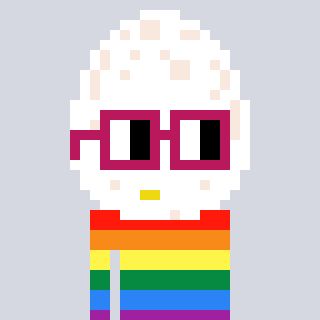
a pixel art character with square dark red glasses, a egg-shaped head and a computerblue-colored body on a cool background